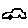
Label: car